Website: slack
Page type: billing-address
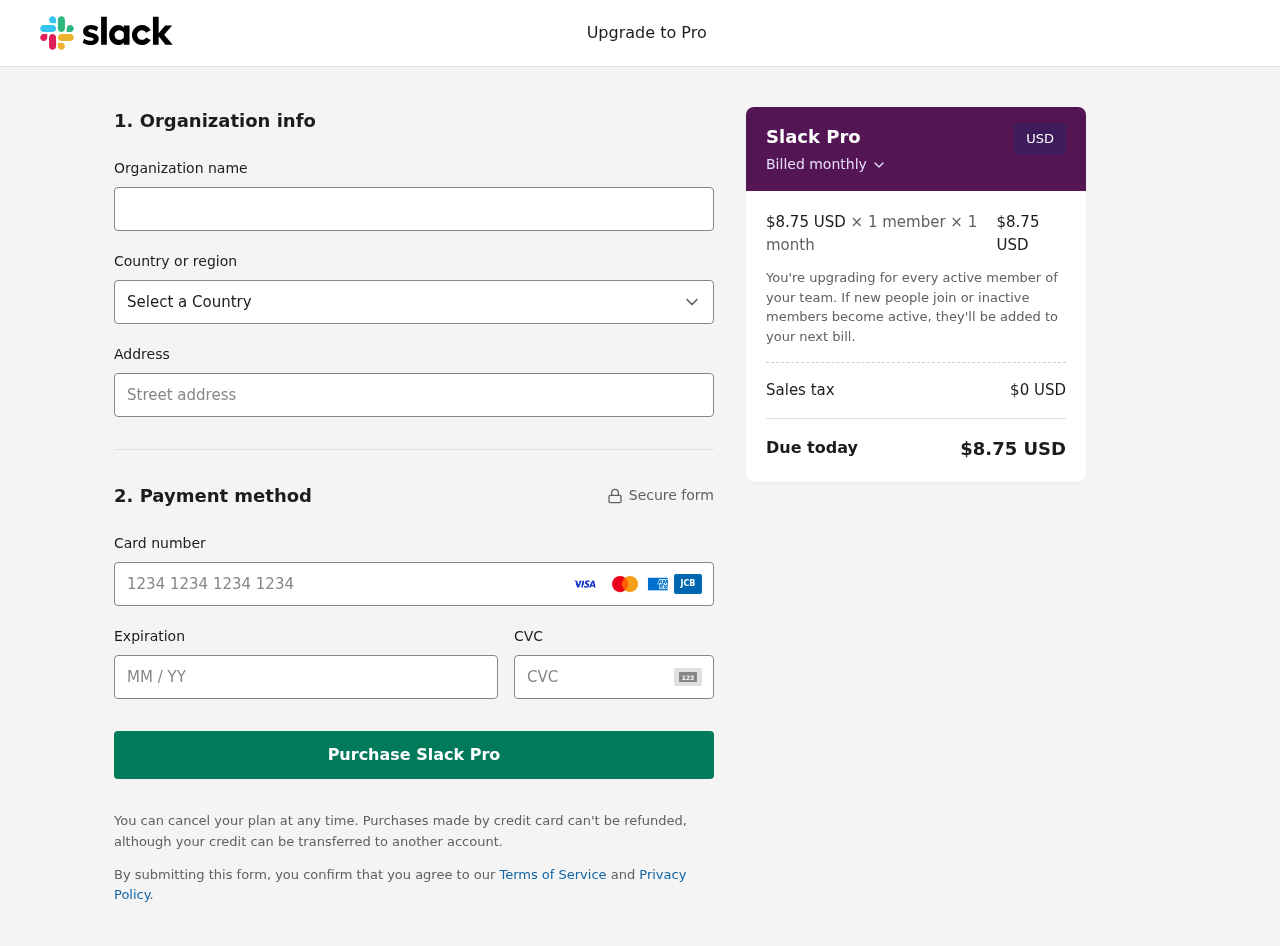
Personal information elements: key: PII_CARD_CVV
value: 882
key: PII_CARD_EXPIRY
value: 10/30
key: PII_CARD_NUMBER
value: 2694 1566 4866 2317
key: PII_COUNTRY
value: United States
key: PII_STREET
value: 0674 Dorsey Fork
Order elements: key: ORDER_PRICE_PER_MEMBER
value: $8.75 USD
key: ORDER_MEMBER_COUNT
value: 1
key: ORDER_MONTH_COUNT
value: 1
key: ORDER_SUBTOTAL
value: $8.75 USD
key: ORDER_TAX
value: $0
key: ORDER_TOTAL
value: $8.75 USD